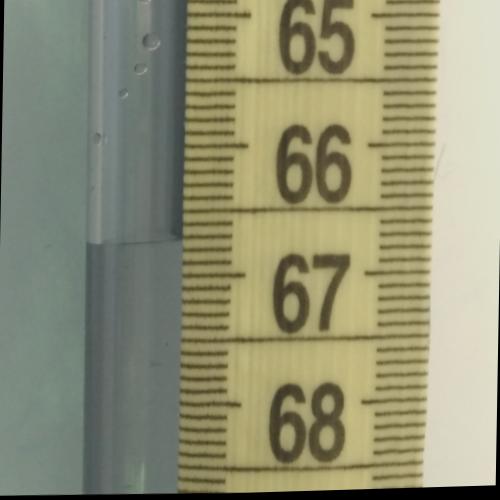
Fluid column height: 66.7 cm